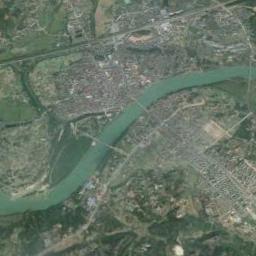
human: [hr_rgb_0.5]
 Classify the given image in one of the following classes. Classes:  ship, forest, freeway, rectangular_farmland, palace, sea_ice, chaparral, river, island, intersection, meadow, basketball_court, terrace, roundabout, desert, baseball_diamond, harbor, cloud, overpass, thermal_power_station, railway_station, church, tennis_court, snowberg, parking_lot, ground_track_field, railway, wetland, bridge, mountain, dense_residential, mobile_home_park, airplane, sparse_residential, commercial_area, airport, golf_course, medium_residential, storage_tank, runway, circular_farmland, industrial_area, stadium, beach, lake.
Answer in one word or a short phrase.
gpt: river